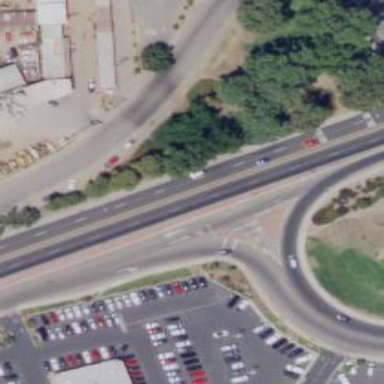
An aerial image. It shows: Secondary link road.